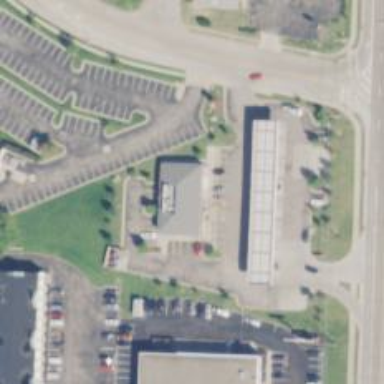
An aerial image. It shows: Convenience shop.